Question: I have a function:
'''
function getDecision($num_players, $decisionType, $stage){
echo "in the function 1: ".$num_players."<br/>";
echo "in the function 2: ".$decisionType."<br/>";
echo "in the function 3: ".$stage."<br/>";
$x = mysql_query("
SELECT 'decisionValue' FROM 'teamdecision' WHERE 'decisionType' = '$decisionType' && 'period'= '$stage'
")or die($x."<br/><br/>".mysql_error());
$y = array();
$i="0";
while ($i<($num_players) && $row = mysql_fetch_assoc($x))
{
$y[$i] = $row['decisionValue'];
$i++;
}
return ($y);
}
'''
Y will be populated with a number of values depending on the '$num_players'. I am calling the function as follows:
'''
$value = array();
$name = array();
for ($j=0;$j<$num_players;$j++){
for ($i=0;$i<4;$i++){
$name[0] = "SUconsultant";
$name[1] = "marketT";
$name[2] = "sector";
$name[3] = "saleprice";
echo $name[$i]."<br/>";
$value[$i] = getDecision($num_players, $name[$i], $currentStage)."<br/>";
echo "Value = ".$value[$j][$i]."<br/>";
}
}
'''
As you can see I am doing this wrong. I need to output the data located in '$value' however I am confused with how multi dimensional arrays work. I understand I need to read up on the subject, if possible can you point me to a suitable learning source?
'''
$value = array();
$name = array();
for ($j=0;$j<$num_players;$j++){
for ($i=0;$i<4;$i++){
$name[0] = "SUconsultant";
$name[1] = "marketT";
$name[2] = "sector";
$name[3] = "saleprice";
echo $name[$i]."<br/>";
$value[$i] = getDecision($num_players, $name[$i], $currentStage)."<br/>";
echo "Value = ".$value[$j][$i]."<br/>";
}
}
'''

'$value[0]' should contain $y which then contains each SUconsultant value. '$value[1]' should contain $y which then contains each marketT value and so on.
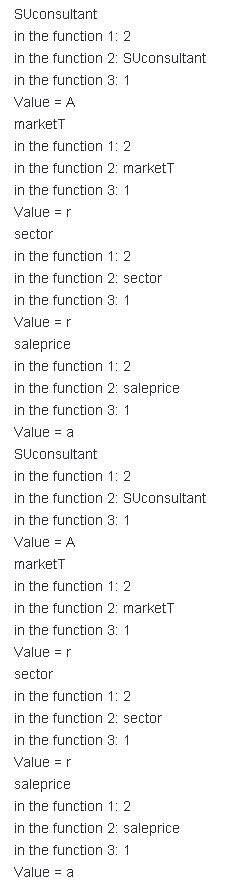
Answer: This solution worked, after a lot of playing around it seems that the '[]' after of
the 'value' array was also needed? At least I think so
'''
$value = array();
$name = array();
for ($j=0;$j<$num_players;$j++){
for ($i=0;$i<4;$i++){
$name[0] = "SUconsultant";
$name[1] = "marketT";
$name[2] = "sector";
$name[3] = "saleprice";
echo $name[$i]."<br/>";
$value[] = getDecision($num_players, $name[$i], $currentStage);
//echo "Value = ".$value[$i]."<br/>";
echo "<br/><hr/>";
echo "Value = ".$value[$i][$j]."<br/><hr/>";
}
}
'''
Output:

And now I have changed to:
'''
$value[] = getDecision($num_players, $name[$i], $currentStage);
echo "Team ".$j." ".$name[$i]." = ".$value[$i][$j]."<br/>";
'''
To get my eventual goal of: